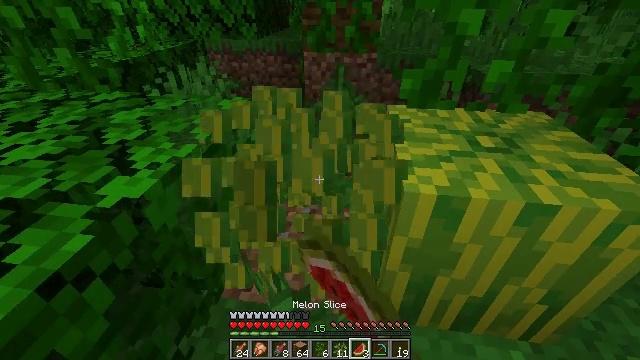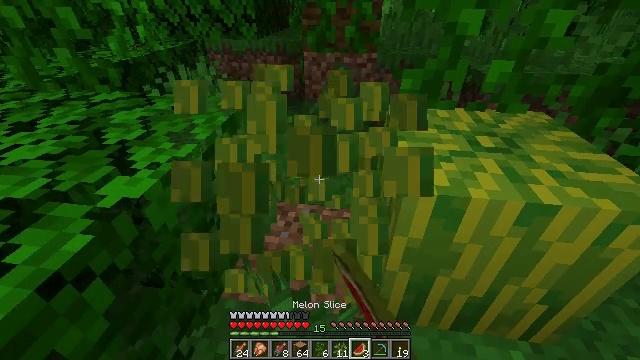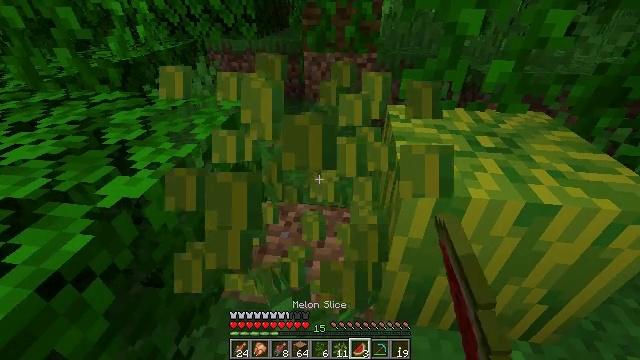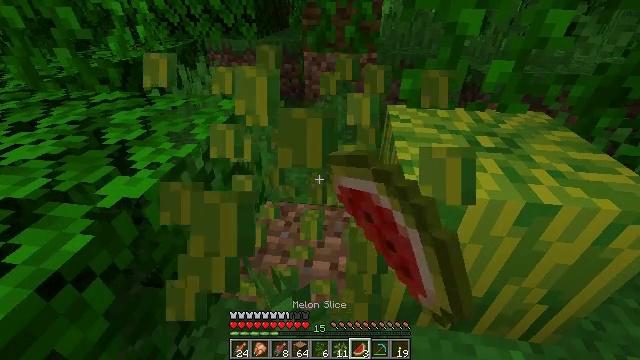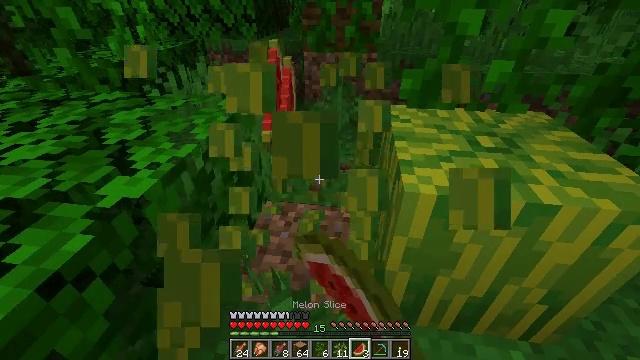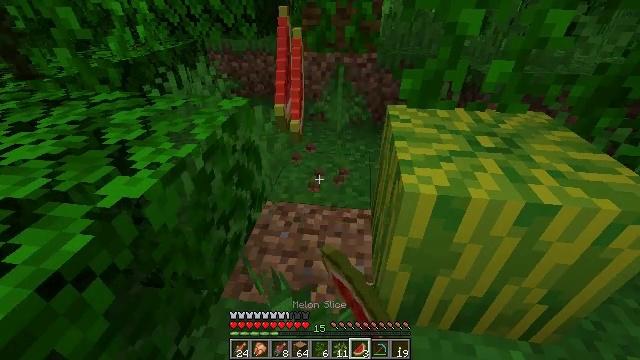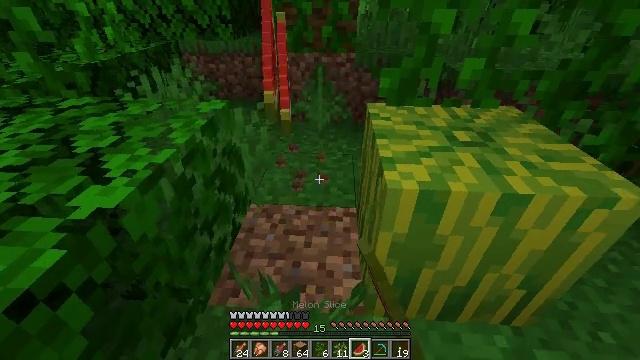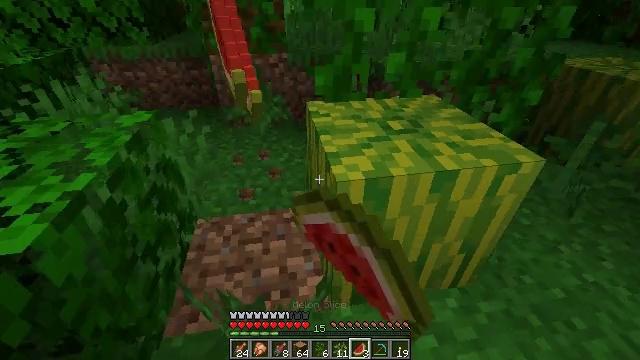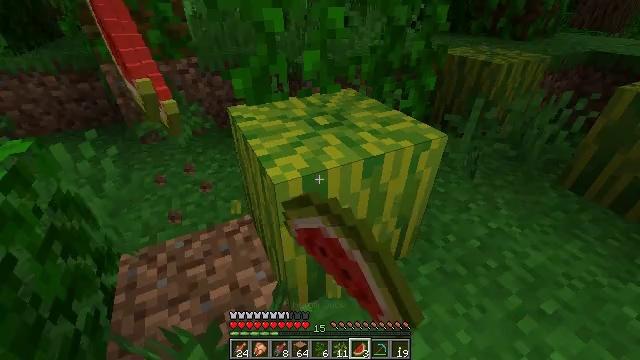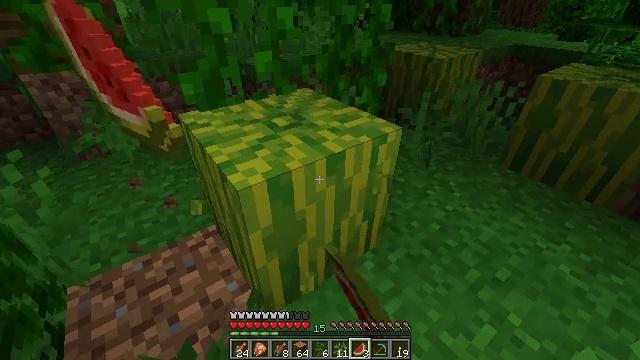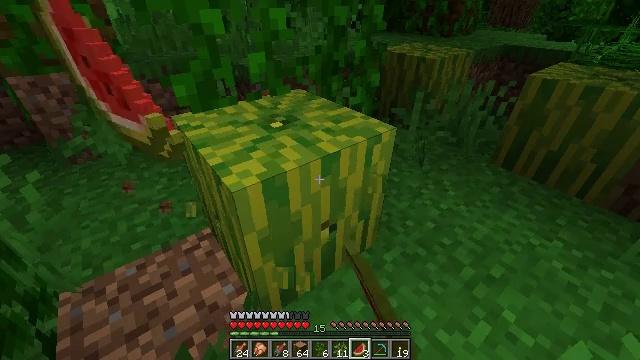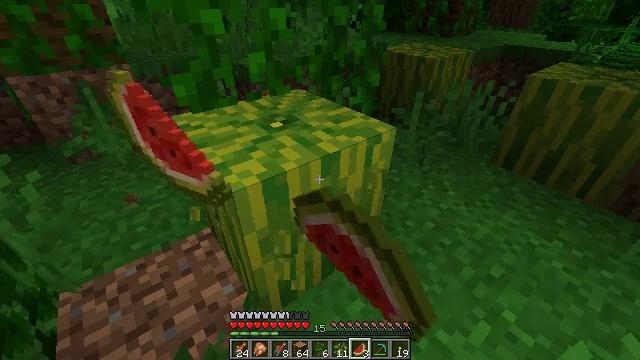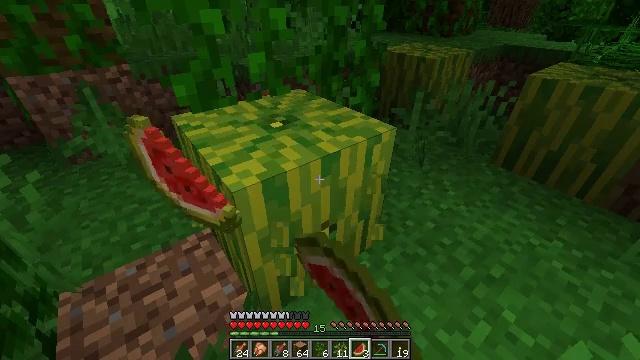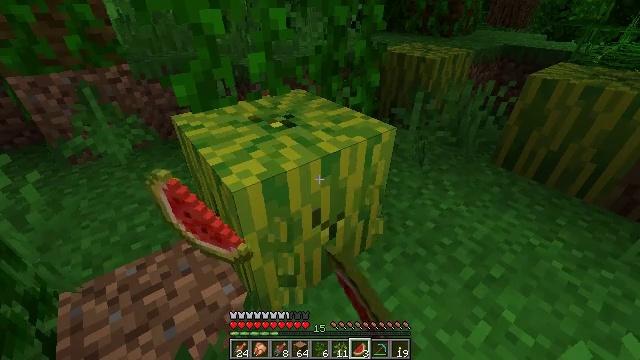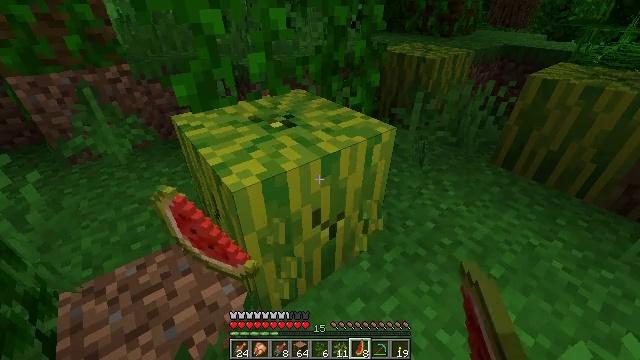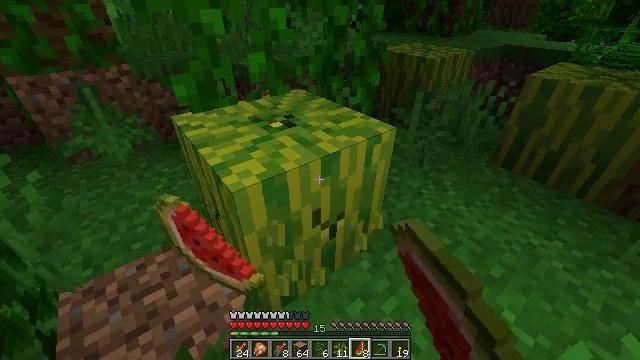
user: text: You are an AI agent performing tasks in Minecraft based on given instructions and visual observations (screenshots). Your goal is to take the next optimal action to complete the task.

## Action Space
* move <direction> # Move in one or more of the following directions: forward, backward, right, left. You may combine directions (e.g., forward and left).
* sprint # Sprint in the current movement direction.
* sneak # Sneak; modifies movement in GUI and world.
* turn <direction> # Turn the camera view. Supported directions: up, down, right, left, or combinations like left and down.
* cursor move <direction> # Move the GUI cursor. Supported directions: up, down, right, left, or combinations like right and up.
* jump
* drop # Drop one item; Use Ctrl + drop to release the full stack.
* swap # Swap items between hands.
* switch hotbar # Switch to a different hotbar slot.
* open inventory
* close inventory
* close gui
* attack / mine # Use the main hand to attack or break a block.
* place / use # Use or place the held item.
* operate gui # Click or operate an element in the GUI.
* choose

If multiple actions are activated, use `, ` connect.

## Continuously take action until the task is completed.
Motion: motion action
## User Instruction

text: Use right equipment to gather melon.
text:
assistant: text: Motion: attack / mine
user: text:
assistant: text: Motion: attack / mine
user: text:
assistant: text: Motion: attack / mine
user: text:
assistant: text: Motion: attack / mine
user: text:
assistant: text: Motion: attack / mine
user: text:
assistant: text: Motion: turn right, attack / mine
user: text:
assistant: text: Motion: turn right, attack / mine
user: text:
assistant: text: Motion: turn right, attack / mine
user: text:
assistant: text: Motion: turn right, attack / mine
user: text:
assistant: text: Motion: turn right, attack / mine
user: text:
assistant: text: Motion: attack / mine
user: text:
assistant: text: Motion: attack / mine
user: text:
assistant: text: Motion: attack / mine
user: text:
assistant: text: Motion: attack / mine
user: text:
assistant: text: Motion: attack / mine
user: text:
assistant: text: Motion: attack / mine
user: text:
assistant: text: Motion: attack / mine
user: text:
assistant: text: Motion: attack / mine
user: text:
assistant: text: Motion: attack / mine
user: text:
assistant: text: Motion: attack / mine
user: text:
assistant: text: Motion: attack / mine
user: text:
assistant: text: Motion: attack / mine
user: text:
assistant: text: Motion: attack / mine
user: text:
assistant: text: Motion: attack / mine
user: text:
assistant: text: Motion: attack / mine
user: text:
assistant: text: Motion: attack / mine
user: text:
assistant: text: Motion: attack / mine
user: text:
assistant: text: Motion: attack / mine
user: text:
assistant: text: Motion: attack / mine
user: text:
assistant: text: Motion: attack / mine